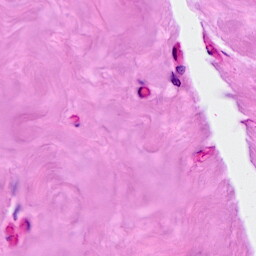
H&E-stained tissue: Breast